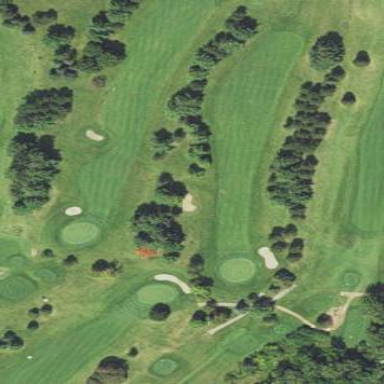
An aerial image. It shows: Grassy area designated as golf fairway.